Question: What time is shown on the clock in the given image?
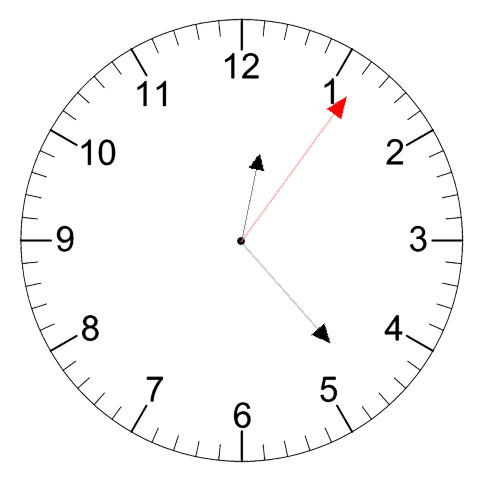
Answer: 12:23:06